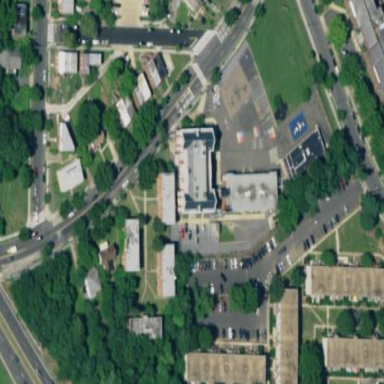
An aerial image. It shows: School.